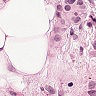
Metastatic tissue present: yes